Breast ultrasound image
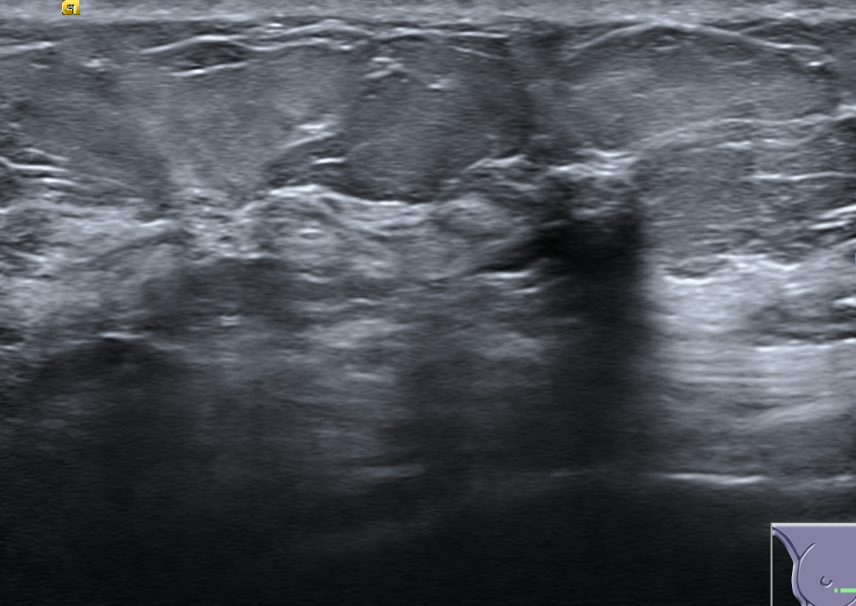
Diagnosis: normal